Current action and preconditions to check: trajectory_clear

Your task: For each precondition in the list above, predict whether it will hold at this action.

Consider the current scene as observed from the mobile robot's camera, and analyze the predicted future states of all dynamic agents (e.g., people, animals, vehicles, or any moving entities) within the NEXT SECOND.

IMPORTANT: Only answer "very likely" if you are absolutely certain—based on strong, clear evidence—that a dynamic agent will violate the precondition in the predicted future state. Do NOT answer "very likely" for unlikely, ambiguous, or low-probability risks.

Ask yourself for each precondition: Is there a high probability, with clear and convincing evidence, that the predicted future states of any dynamic agent will interfere with the predicted future state of the currently executing action within the NEXT SECOND, causing that precondition to fail?

Assess the risk level based on these predictions. Use "likely" or "very likely" if motions create a clear risk of interference.

Use "neutral" or "improbable" if agents are nearby but their predicted paths are clearly diverging or non-conflicting.

Failure Risk Categories: "very improbable", "improbable", "neutral", "likely", "very likely"

Answer Format: Output ONLY the probability_of_failure value from these categories: "very improbable", "improbable", "neutral", "likely", "very likely"

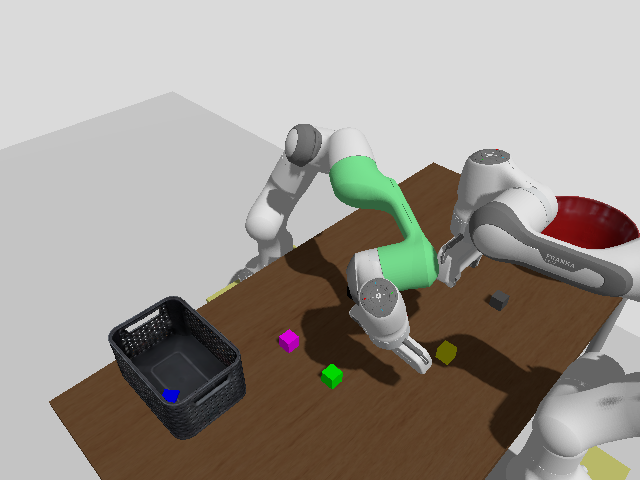

Answer: neutral